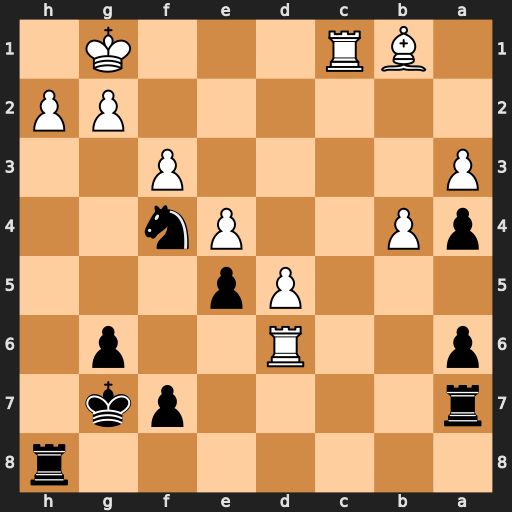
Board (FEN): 7r/r4pk1/p2R2p1/3Pp3/pP2Pn2/P4P2/6PP/1BR3K1
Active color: b
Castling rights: -
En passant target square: -
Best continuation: Ne2+ Kf2 Nxc1